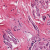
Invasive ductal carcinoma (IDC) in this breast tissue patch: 0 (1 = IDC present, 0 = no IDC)